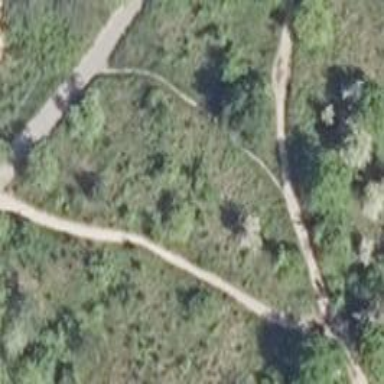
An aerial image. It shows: Dirt path.